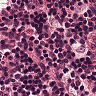
Metastatic tissue present: no